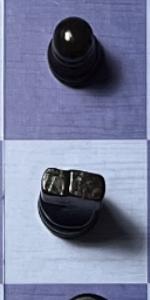
Label: Knight_Black